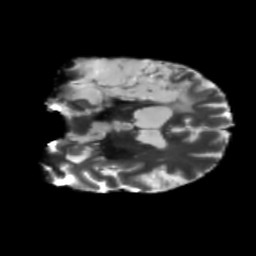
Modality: T2w
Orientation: coronal
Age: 51
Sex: male
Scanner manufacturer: siemens
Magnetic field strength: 3 T
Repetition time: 5.47 s
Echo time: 0.0854 s